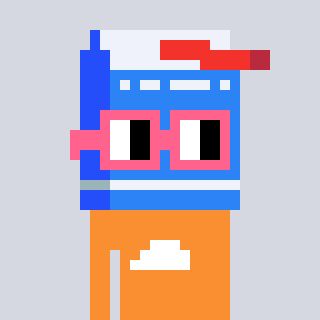
a pixel art character with square pink glasses, a milk-shaped head and a orange-colored body on a cool background